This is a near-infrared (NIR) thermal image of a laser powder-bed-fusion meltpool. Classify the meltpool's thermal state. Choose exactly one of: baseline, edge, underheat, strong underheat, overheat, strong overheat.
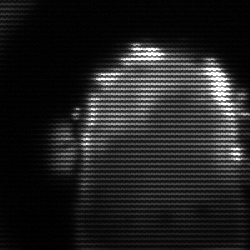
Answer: baseline